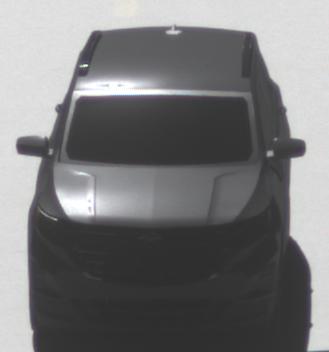
Make: Chevrolet
Model: Equinox
Detailed model: Gen. 2
Model produced from: 2015
Model produced until: 2017
Doors: 5
Color: black
Road condition: dry road
Daytime: midday
Contrast: high contrast